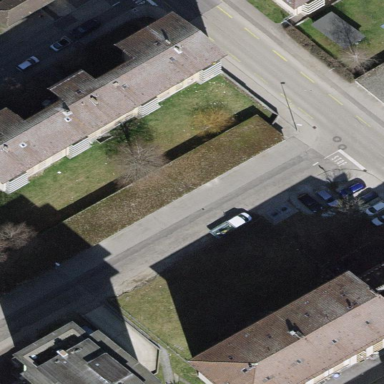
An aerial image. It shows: Garages with flat roofs.